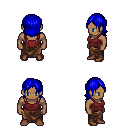
a pixel art fantasy rpg character, male body template, human, dark skin, maroon pirate shirt, robe skirt, blue long bangs hairstyle, brown shoes, four views (front, back, left, right), 2x2 character sprite sheet, small pixel art, hard edges, no anti-aliasing